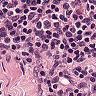
Metastatic tissue present: no